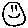
Label: smiley face